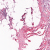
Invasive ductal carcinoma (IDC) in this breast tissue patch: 0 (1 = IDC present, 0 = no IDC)